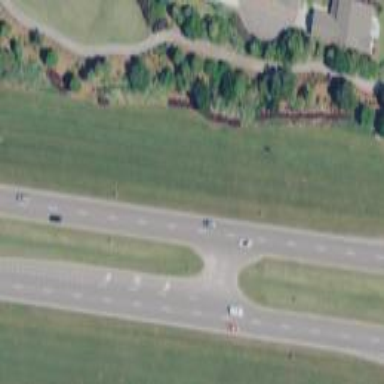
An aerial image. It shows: Trunk link highway.